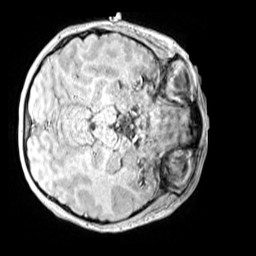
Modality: MP2RAGE
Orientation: axial
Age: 10
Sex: male
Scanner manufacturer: siemens
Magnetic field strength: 3 T
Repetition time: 4 s
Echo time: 0.00299 s